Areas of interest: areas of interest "Delong Comprehensive Auto Market"
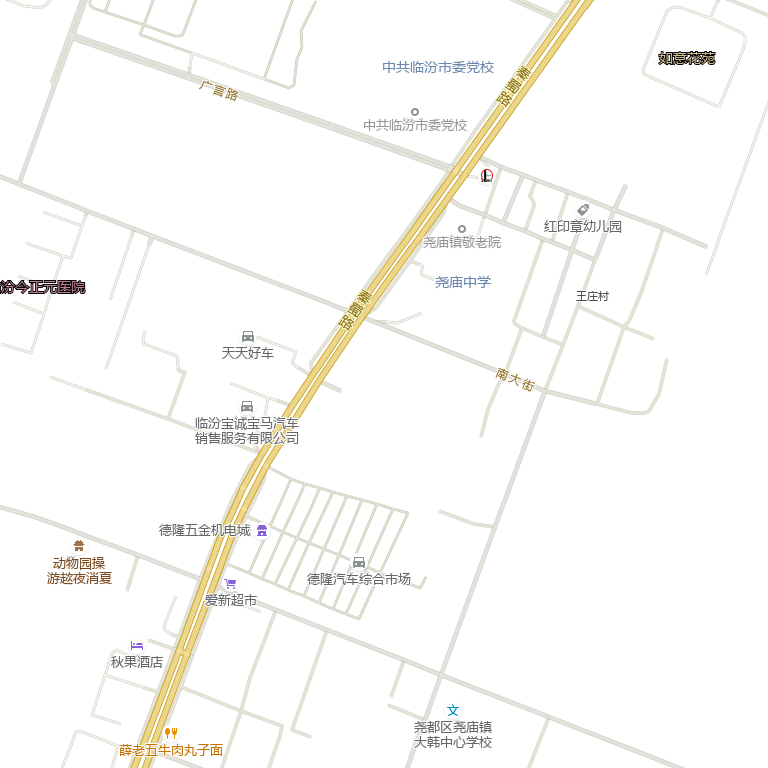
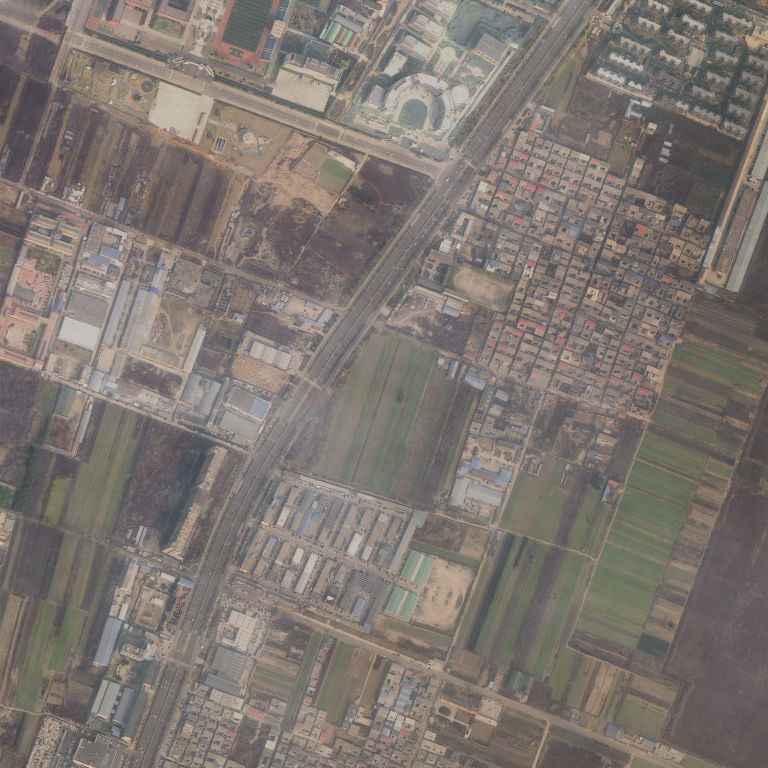